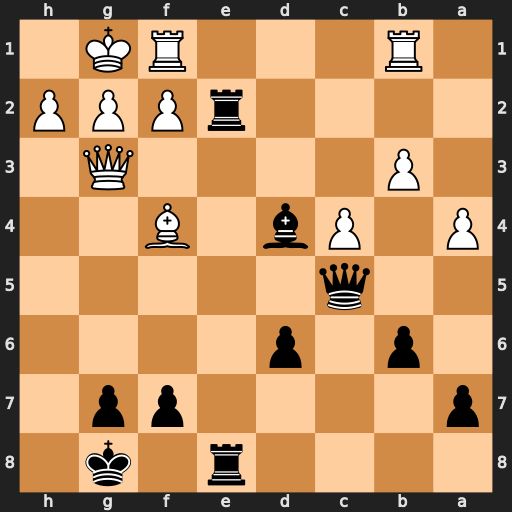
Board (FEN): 4r1k1/p4pp1/1p1p4/2q5/P1Pb1B2/1P4Q1/4rPPP/1R3RK1
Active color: b
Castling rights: -
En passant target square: -
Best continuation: Bxf2+ Qxf2 Rxf2